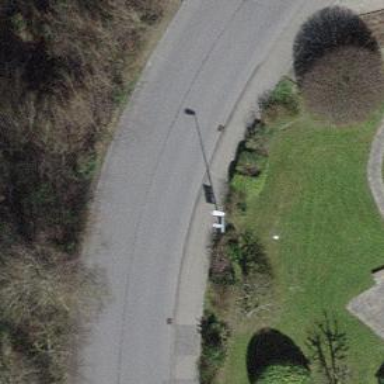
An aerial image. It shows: Sidewalk.